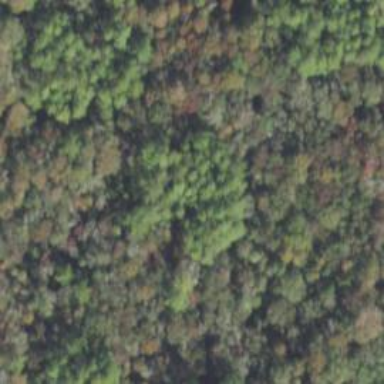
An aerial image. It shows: Forest dominated by needle-leaved trees.